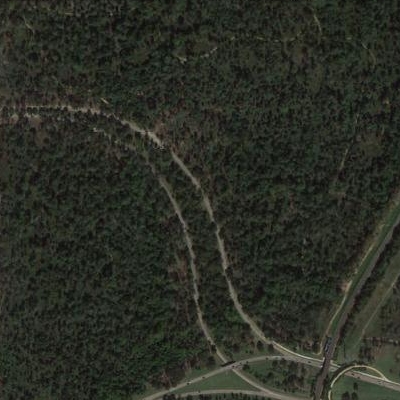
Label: Forest